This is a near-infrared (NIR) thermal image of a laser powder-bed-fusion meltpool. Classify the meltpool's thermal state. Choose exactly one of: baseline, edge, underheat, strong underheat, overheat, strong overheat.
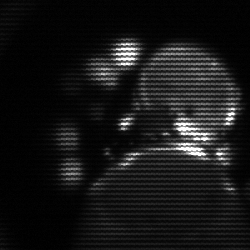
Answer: edge